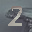
Label: 2